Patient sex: F
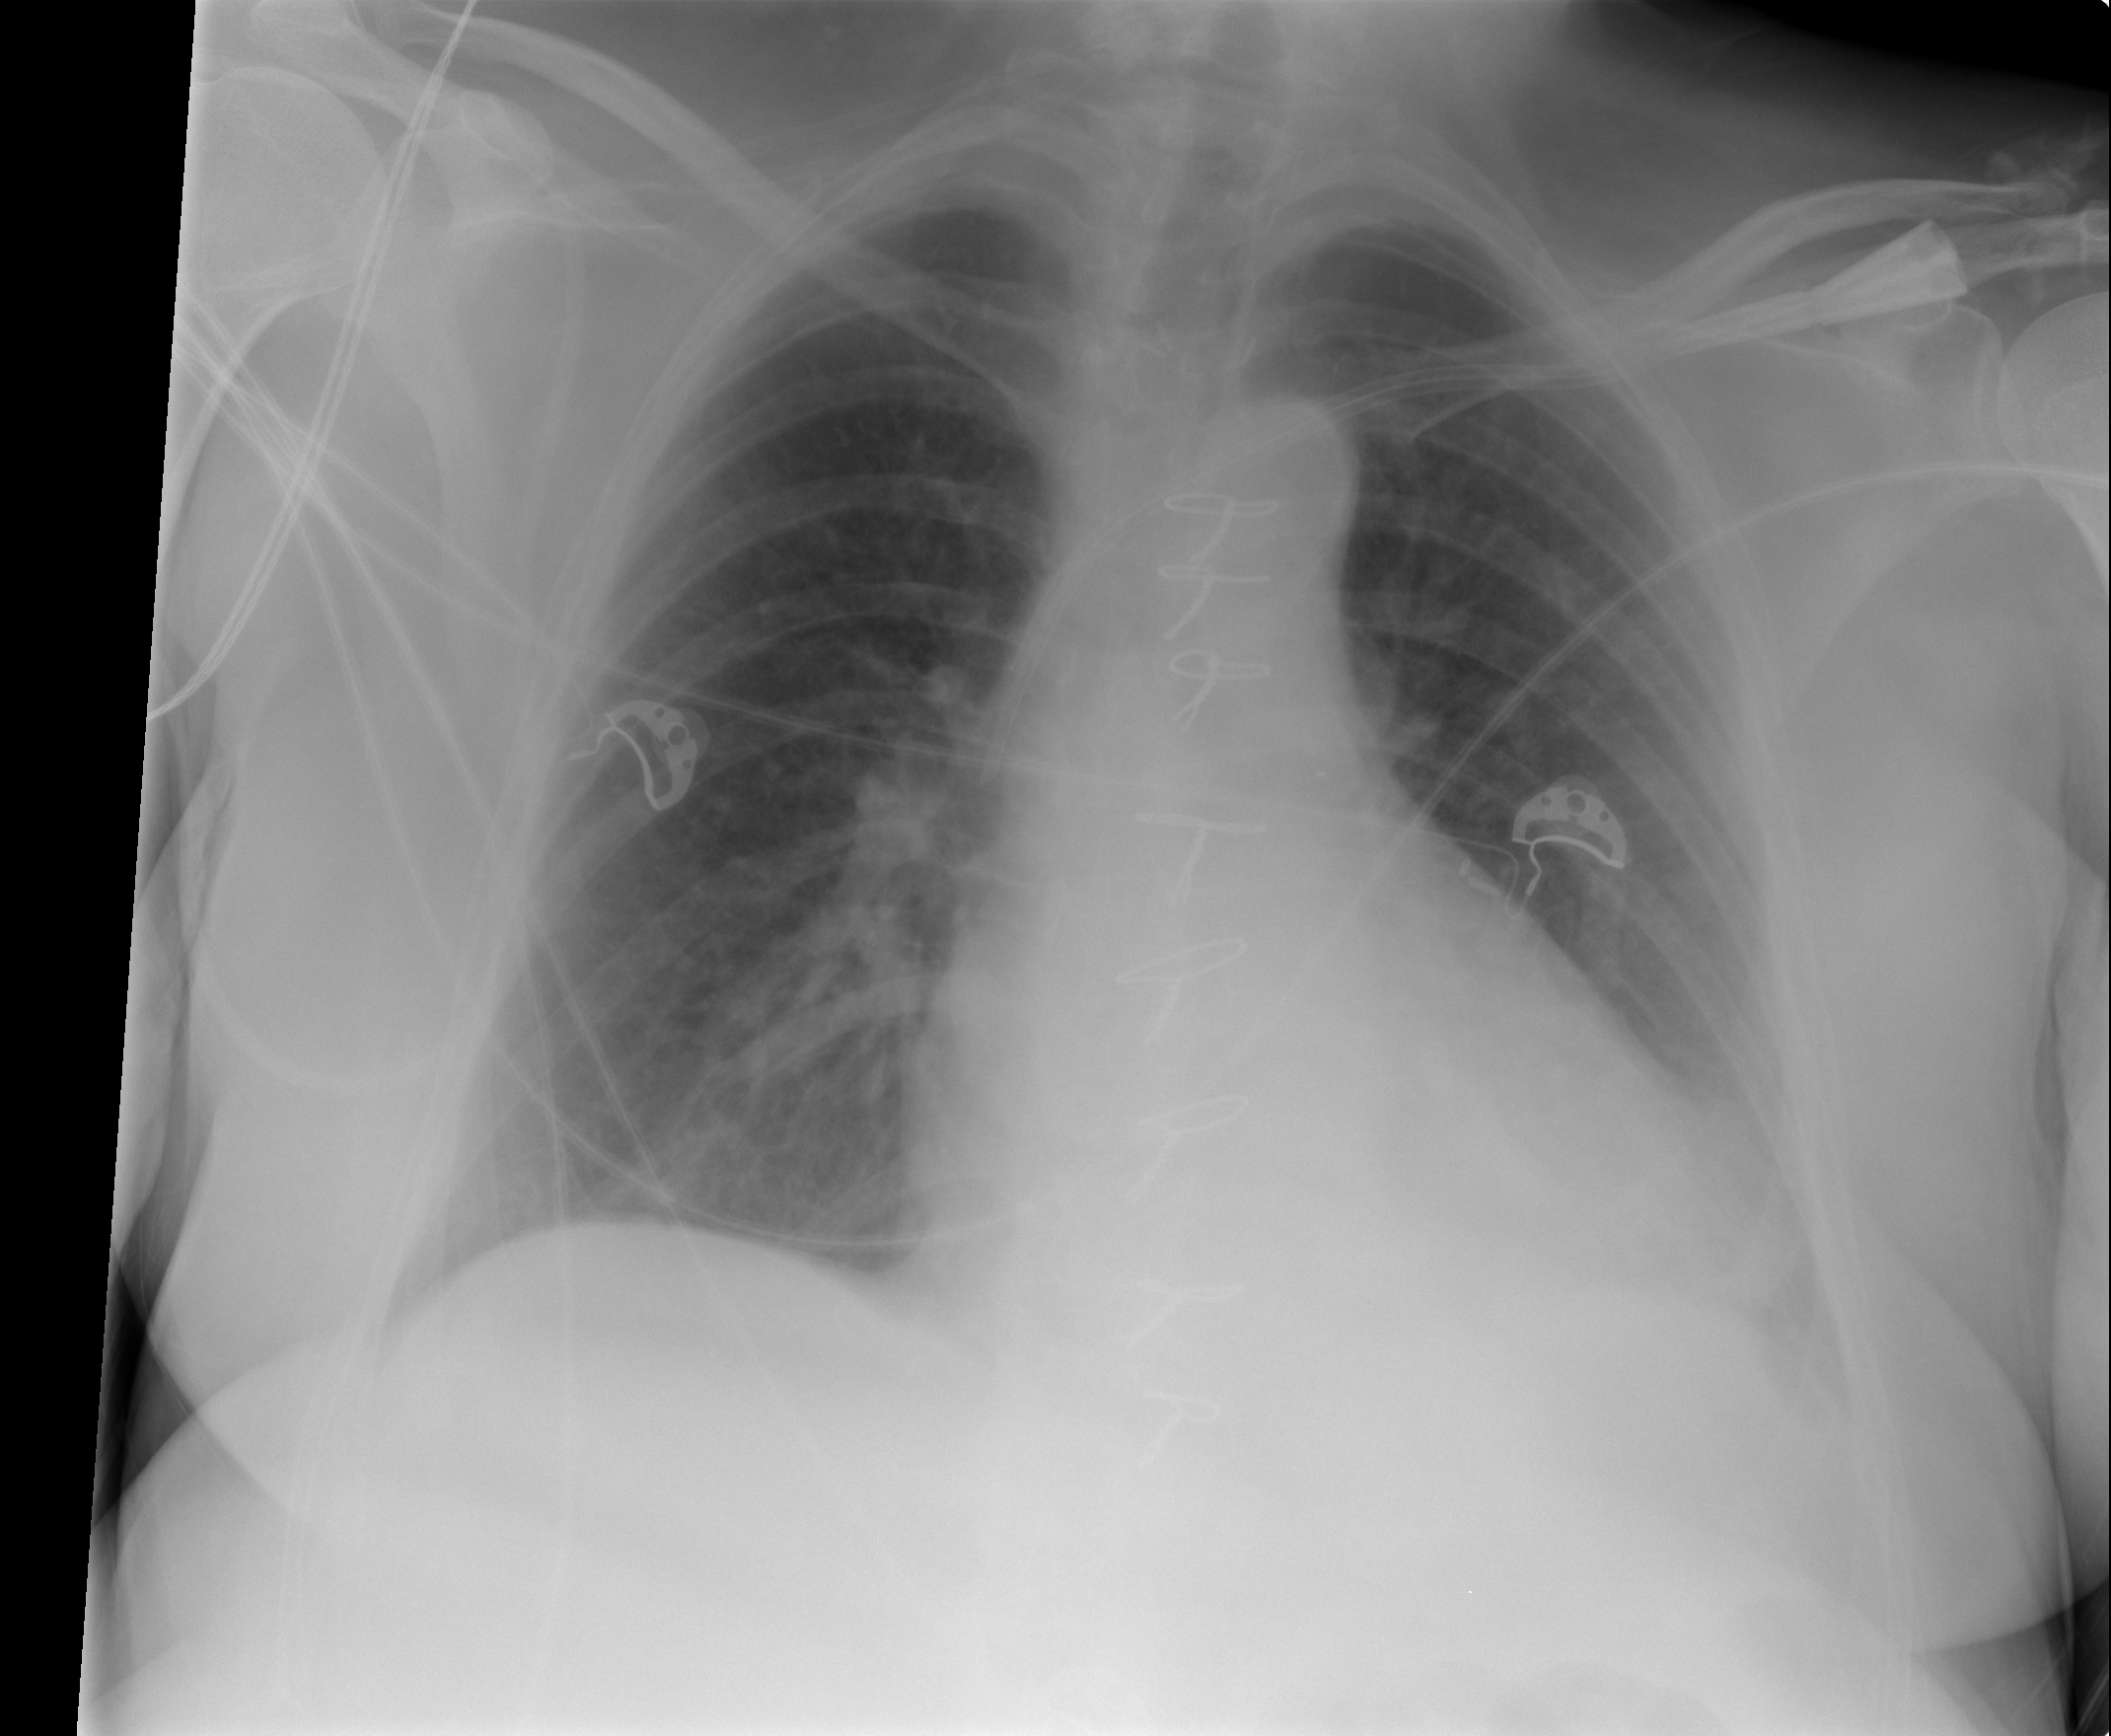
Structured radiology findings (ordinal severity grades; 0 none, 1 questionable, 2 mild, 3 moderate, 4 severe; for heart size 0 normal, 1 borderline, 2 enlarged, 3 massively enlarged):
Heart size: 2
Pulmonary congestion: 2
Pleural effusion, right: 0
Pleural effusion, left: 2
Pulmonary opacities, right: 1
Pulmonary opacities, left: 0
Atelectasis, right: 0
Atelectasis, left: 2